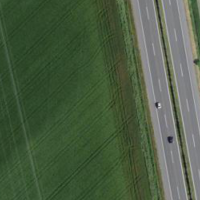
EUNIS habitat code: 57
Species observed at this site:
Pica pica